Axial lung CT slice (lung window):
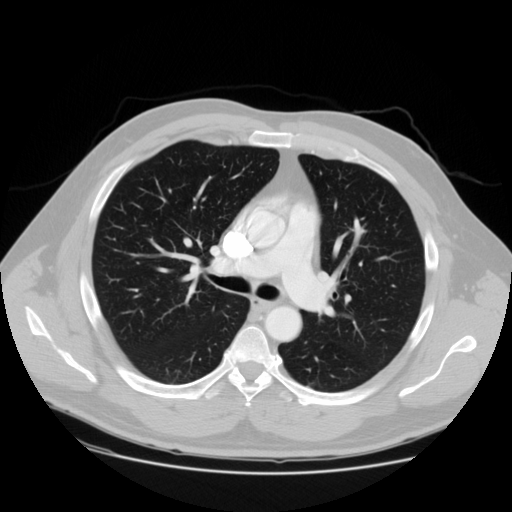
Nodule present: no